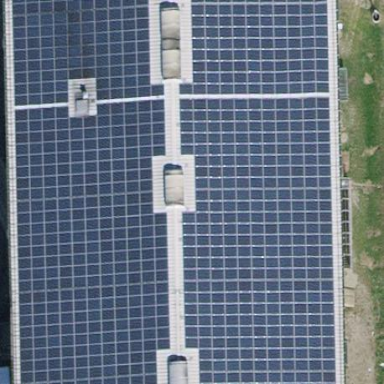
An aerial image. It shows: Solar power generator using photovoltaic method with solar photovoltaic panel types.